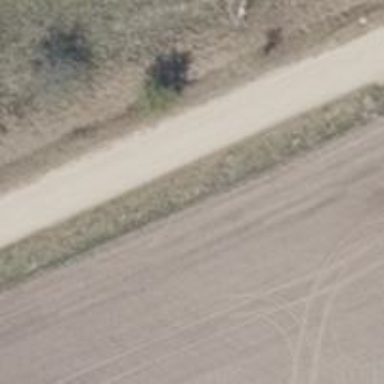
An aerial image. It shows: Track with grade 3 surface.